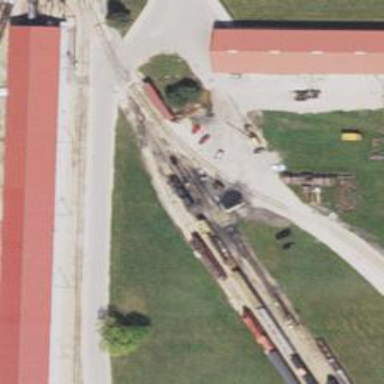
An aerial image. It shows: Preserved railway yard with rail tracks.